Question: I have a section which contain text with different width.
'''
.demo h1 {
font-size: 13px;
font-family: Roboto;
font-weight: 400;
width: 100%;
color: #707070;
text-align: justify;
}
.demo p {
font-size: 12px;
font-family: Roboto;
font-weight: 400;
width: 100%;
color: #707070;
}
.demo {
text-align: justify;
}
'''
'''
<div class="demo">
<h1>Dene do kontaktu</h1>
<p>Skontaktuj sie</p>
<p>Tel: 500500500</p>
<p>Email: kontakt@kontakt.pl</p>
</div>
'''
Here is visual of what is expected:

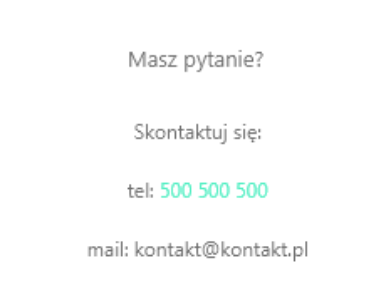
Answer: If you want to center text, use 'text-align: center', not 'justify'. I also optimized your CSS a little.
'''
.demo {
color: #707070;
font-size: 12px;
font-family: Roboto;
text-align: center;
}
.demo h1 {
font-size: 13px;
font-weight: 400;
}
.demo .tel {
color: #00bb11;
}
'''
'''
<div class="demo">
<h1>Dene do kontaktu</h1>
<p>Skontaktuj sie</p>
<p>Tel: <span class="tel">500500500</span></p>
<p>Email: kontakt@kontakt.pl</p>
</div>
'''